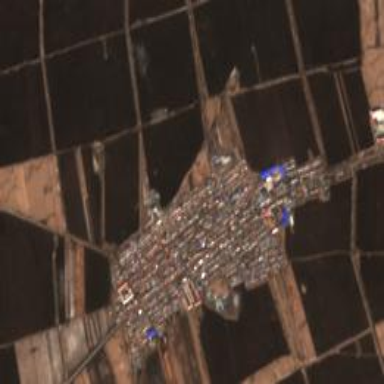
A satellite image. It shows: Ethnic township within town.